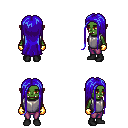
a pixel art fantasy rpg character, female body template, orc, green skin, steel chest armor, magenta pants, blue extra-long hairstyle, gold gloves, black shoes, four views (front, back, left, right), 2x2 character sprite sheet, small pixel art, hard edges, no anti-aliasing